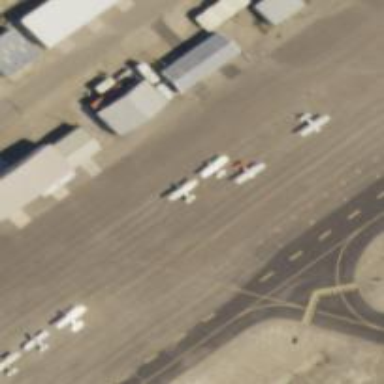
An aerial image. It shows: Image of taxiway at airport.